Question: I'm trying to use jQuery Columnizr plugin. Here is my code (simplified, full version is in screenshot)
'''
<html lang="en" class="no-js">
<head runat="server">
<meta charset="utf-8" />
<meta name="viewport" content="width=device-width, initial-scale=1.0" />
<meta http-equiv="X-UA-Compatible" content="IE=Edge" />
<title><%: Page.Title %></title>
<webopt:bundlereference runat="server" path="~/Content/css" />
<link href="App_Themes/MetroTouchCountries/TabStrip.MetroTouchCountries.css" rel="stylesheet" />
<link href="~/favicon.ico" rel="shortcut icon" type="image/x-icon" />
<script src="Scripts/jquery-2.1.1.min.js"></script>
<script src="Scripts/jquery.columnizer.js" type="text/javascript"></script>
<!-- Use this script to support CSS3 multi column feature in IE 7, 8, 9 -->
<script src="Scripts/modernizr.custom.61385.js"></script>
<script type="text/javascript">
$(document).ready(function () {
$('.sutunlar').columnize({ columns: 3 });
});
</script>
</head>
<body>
'''
This is the error I get:
> Unhandled exception at line 29, column 13 in http:/xx/0x800a01b6 - JavaScript runtime error: Object doesn't support property
or method 'columnize'

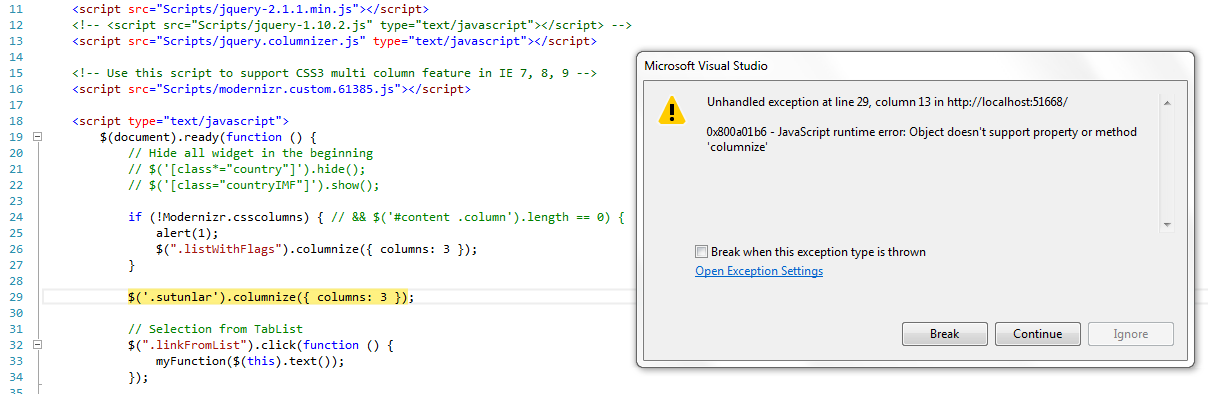
Answer: The reason is in '<body>' (Sorry that I didn't include '<body>' in my question). jquery and bootstrap definitions were conflicting with my script references in '<head>'. I commented out two lines in ScriptManager and the problem went away.
'''
<asp:ScriptManager runat="server">
<Scripts>
<%--To learn more about bundling scripts in ScriptManager see http://go.microsoft.com/fwlink/?LinkID=301884 --%>
<%--Framework Scripts--%>
<asp:ScriptReference Name="MsAjaxBundle" />
<%-- <asp:ScriptReference Name="jquery" /> --%>
<%-- <asp:ScriptReference Name="bootstrap" /> --%>
<asp:ScriptReference Name="respond" />
<asp:ScriptReference Name="WebForms.js" Assembly="System.Web" Path="~/Scripts/WebForms/WebForms.js" />
<asp:ScriptReference Name="WebUIValidation.js" Assembly="System.Web" Path="~/Scripts/WebForms/WebUIValidation.js" />
<asp:ScriptReference Name="MenuStandards.js" Assembly="System.Web" Path="~/Scripts/WebForms/MenuStandards.js" />
<asp:ScriptReference Name="GridView.js" Assembly="System.Web" Path="~/Scripts/WebForms/GridView.js" />
<asp:ScriptReference Name="DetailsView.js" Assembly="System.Web" Path="~/Scripts/WebForms/DetailsView.js" />
<asp:ScriptReference Name="TreeView.js" Assembly="System.Web" Path="~/Scripts/WebForms/TreeView.js" />
<asp:ScriptReference Name="WebParts.js" Assembly="System.Web" Path="~/Scripts/WebForms/WebParts.js" />
<asp:ScriptReference Name="Focus.js" Assembly="System.Web" Path="~/Scripts/WebForms/Focus.js" />
<asp:ScriptReference Name="WebFormsBundle" />
<%--Site Scripts--%>
</Scripts>
</asp:ScriptManager>
'''